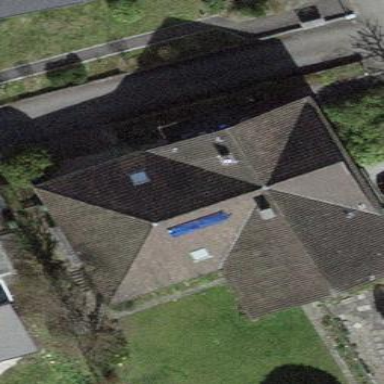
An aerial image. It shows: Building with tiled roof.